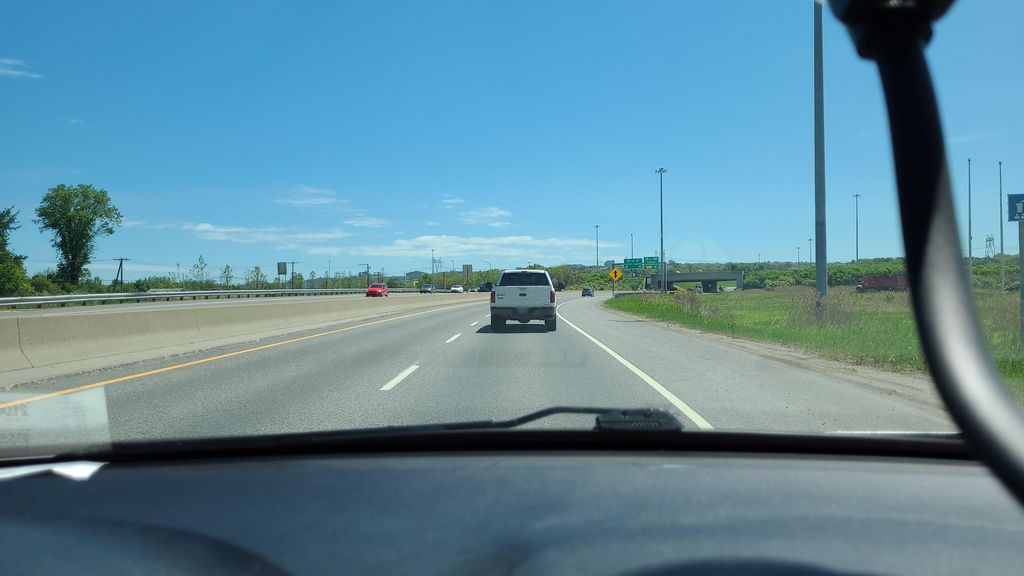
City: quebec_city